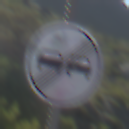
Verkehrszeichen: EndeUeberholverbot
Umgebung: Outdoor, Nature
Tageszeit: MorningAfternoon
Wetter: Clear
Licht: Natural
Jahreszeit: NotSpecified
Kontrast: HighContrast